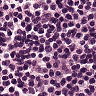
Metastatic tissue present: no